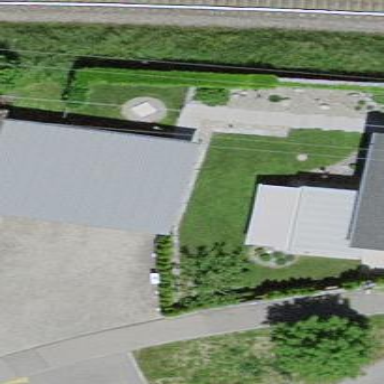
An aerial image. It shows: View of roof of building.